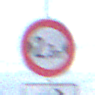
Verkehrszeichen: TatsaechlicheBreite2Komma3
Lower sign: RichtungsangabeDurchPfeile5
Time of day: SunriseSunset
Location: Outdoor (Nature)
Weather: PartlyCloudy
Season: NotSpecified
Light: Natural